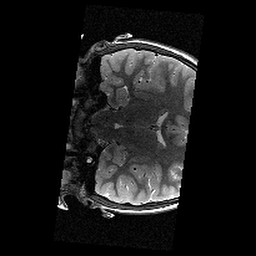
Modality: T2w
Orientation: coronal
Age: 11
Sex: female
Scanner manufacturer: siemens
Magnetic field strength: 3 T
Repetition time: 9.23 s
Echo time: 0.067 s